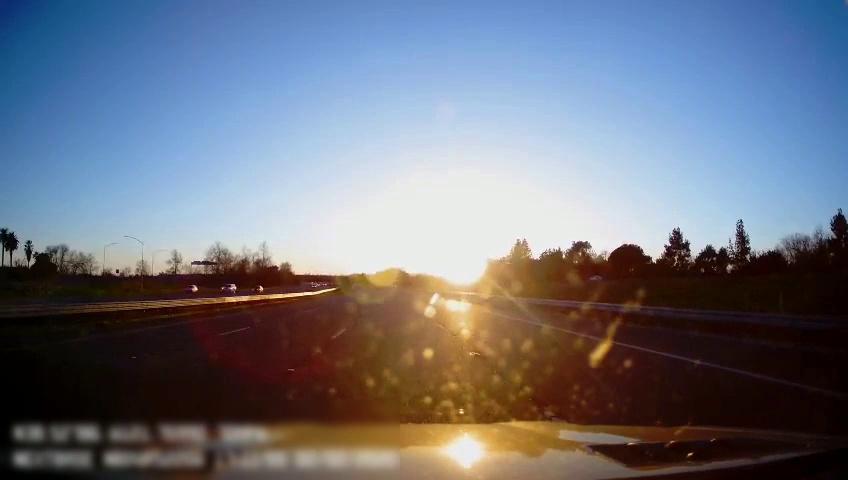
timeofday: Day
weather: Sunny
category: Drivable Space
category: Drivable Space
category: Vehicles | SUV
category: Vehicles | SUV
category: Vehicles | Car
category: Vehicles | Car
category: Lanes | Alternate Lane
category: Lanes | Alternate Lane
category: Lanes | Current Lane
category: Lanes | Current Lane
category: Lanes | Alternate Lane